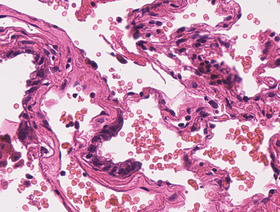
Tumor epithelial tissue: no
Tumor-associated stroma tissue: no
Normal tissue: yes